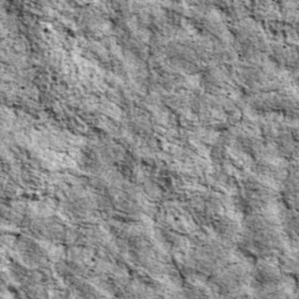
Label: non_frost